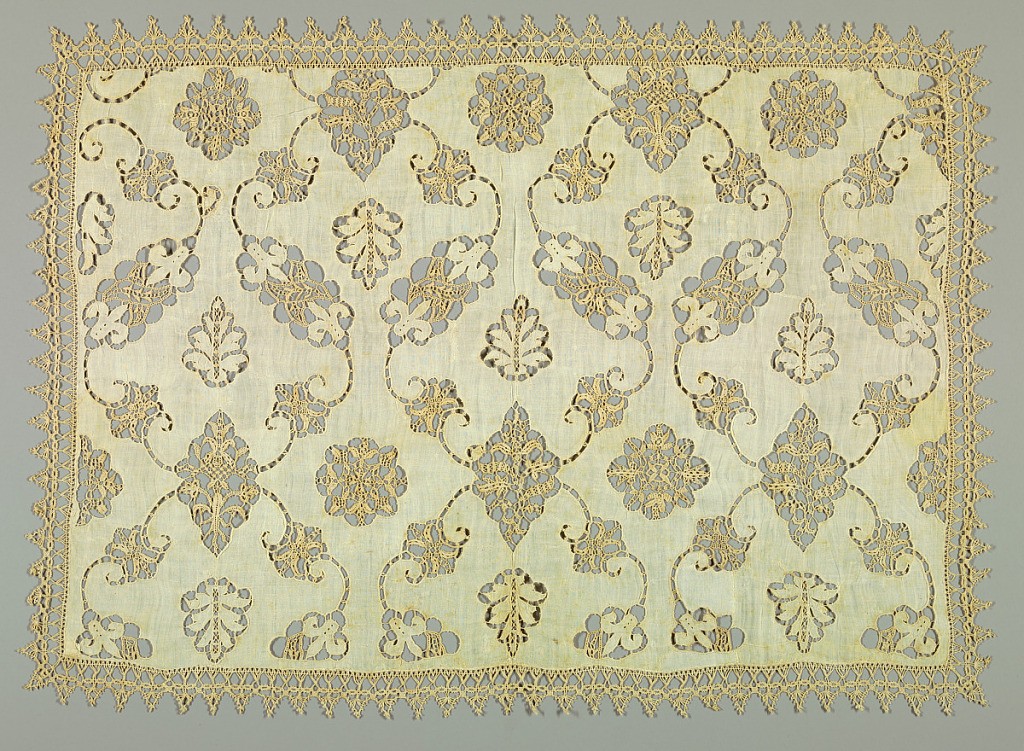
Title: Tablecover
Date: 17th century
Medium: linen Technique: cutwork on plain weave; bobbin lace
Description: Scrolling vines and leaves cut from a foundation fabric form a repeating pattern derived from an ogee grid. Bobbin lace on all four sides.